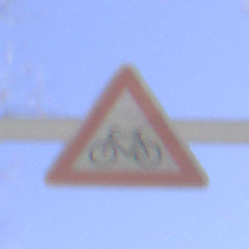
Verkehrszeichen: RadverkehrRechts
Umgebung: Outdoor, Nature
Tageszeit: Midday
Wetter: Clear
Licht: Natural
Jahreszeit: NotSpecified
Kontrast: HighContrast